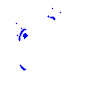
Particle: kaon